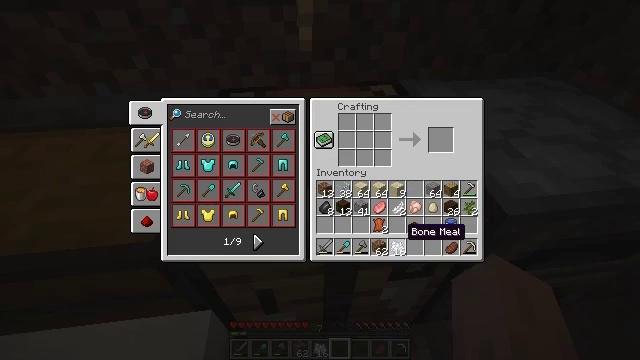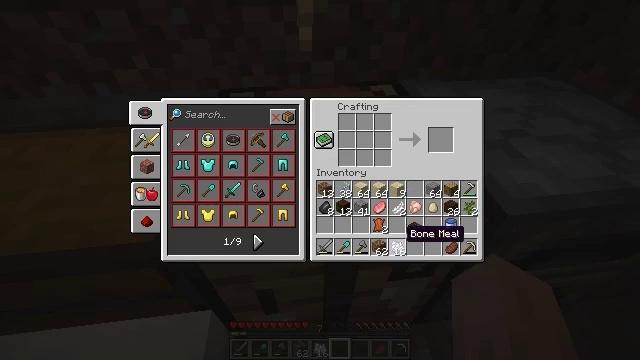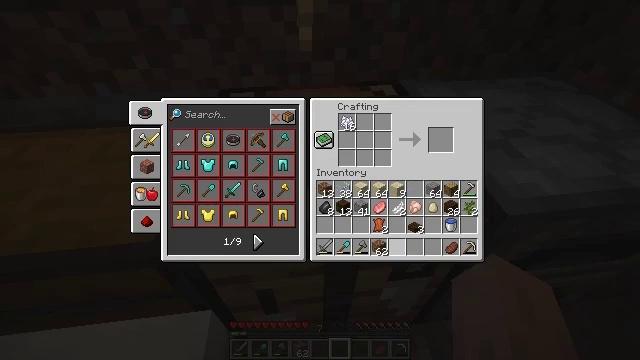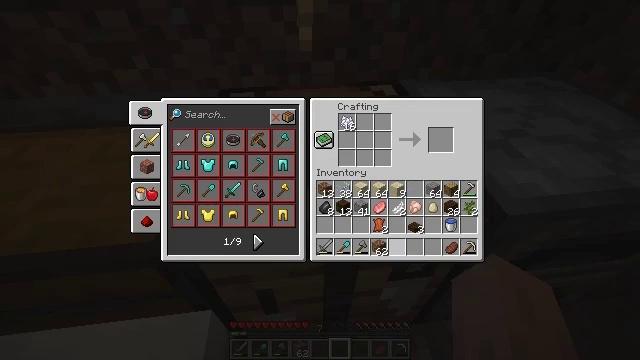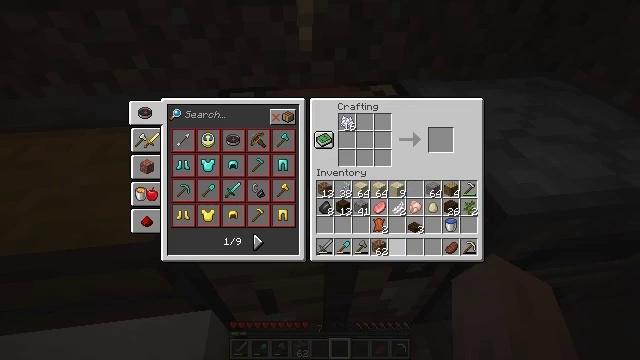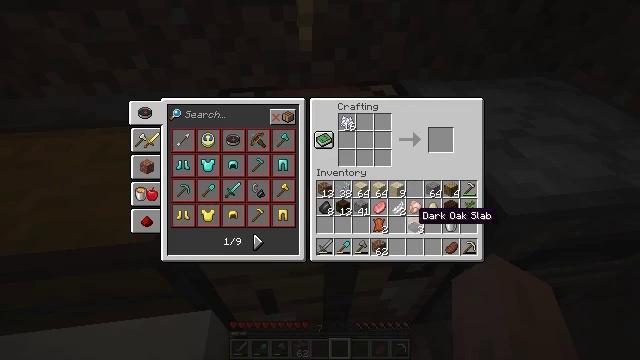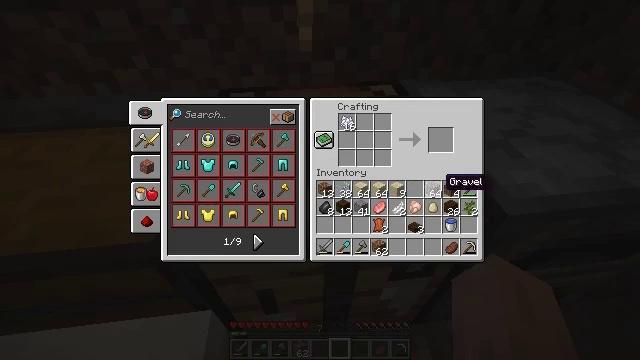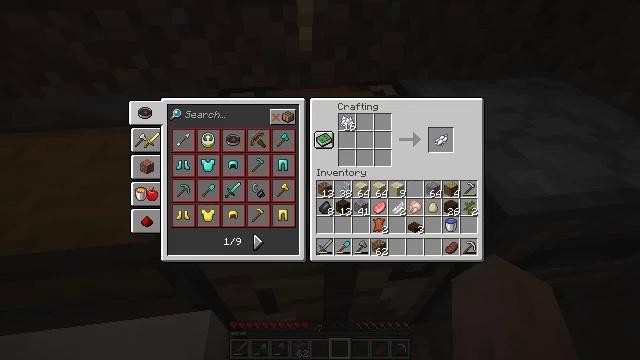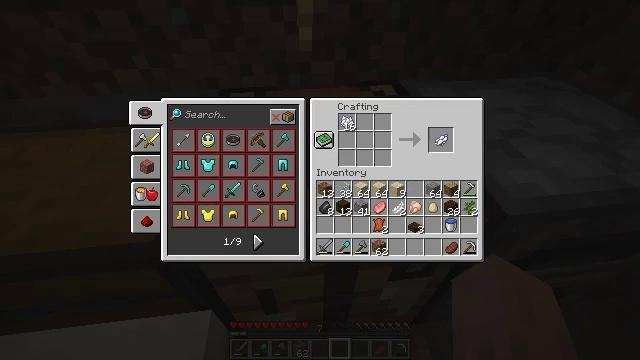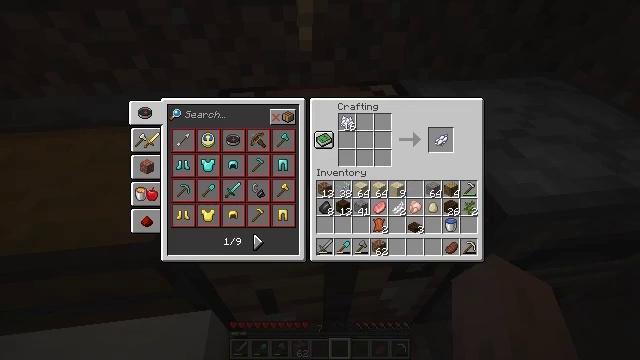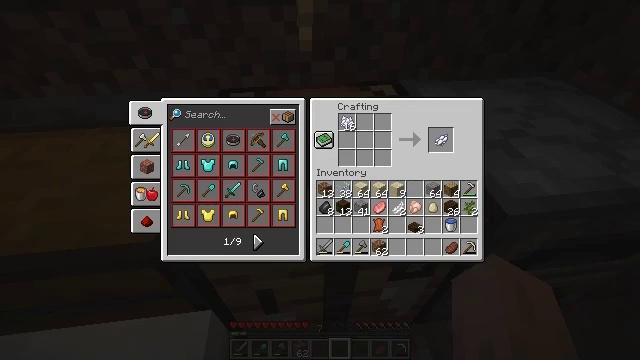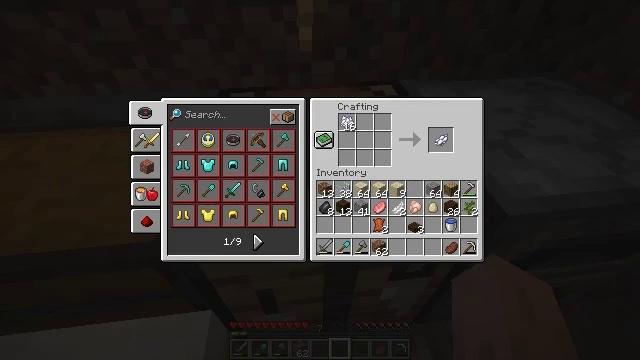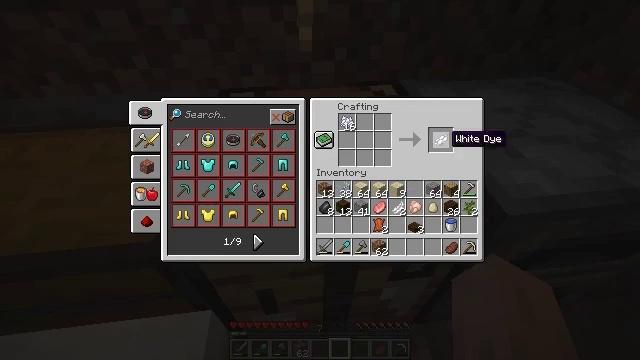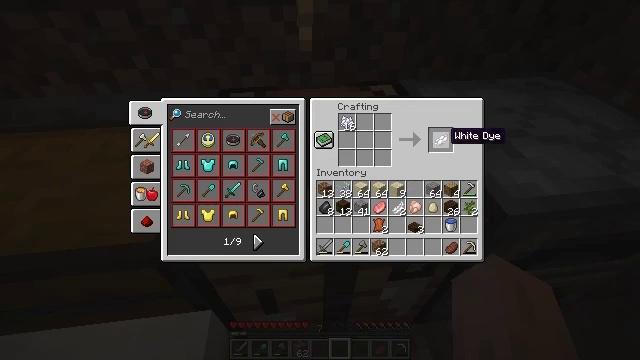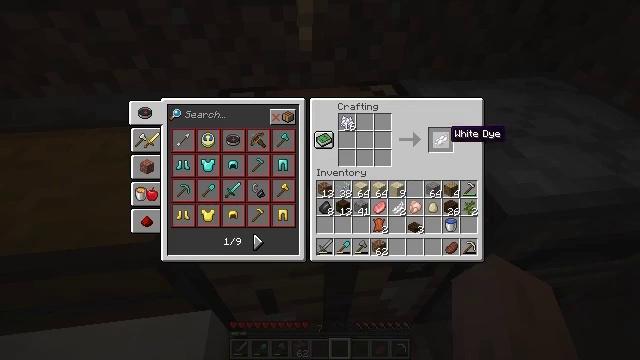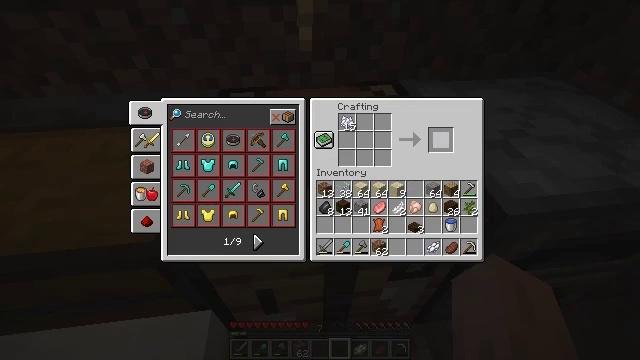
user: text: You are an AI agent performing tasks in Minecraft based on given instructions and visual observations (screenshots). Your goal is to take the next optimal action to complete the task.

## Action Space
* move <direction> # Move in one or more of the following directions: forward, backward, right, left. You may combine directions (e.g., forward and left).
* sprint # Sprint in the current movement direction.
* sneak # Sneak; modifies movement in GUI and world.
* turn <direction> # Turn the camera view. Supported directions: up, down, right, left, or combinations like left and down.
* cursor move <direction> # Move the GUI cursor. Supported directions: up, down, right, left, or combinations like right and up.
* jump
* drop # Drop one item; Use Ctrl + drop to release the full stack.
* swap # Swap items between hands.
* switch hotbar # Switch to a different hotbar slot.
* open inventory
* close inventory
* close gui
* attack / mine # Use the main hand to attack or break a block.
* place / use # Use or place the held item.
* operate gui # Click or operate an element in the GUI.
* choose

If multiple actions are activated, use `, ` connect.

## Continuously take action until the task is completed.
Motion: motion action
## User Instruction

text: Get materials to craft white dye.
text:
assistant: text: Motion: sneak
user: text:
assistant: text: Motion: sneak, attack / mine
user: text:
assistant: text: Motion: sneak, attack / mine
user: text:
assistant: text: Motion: sneak, attack / mine
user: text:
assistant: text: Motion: sneak, turn right and up
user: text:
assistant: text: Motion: sneak, turn right and up
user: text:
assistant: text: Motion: sneak, turn right and up
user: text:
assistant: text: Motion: sneak, turn up
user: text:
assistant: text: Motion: sneak
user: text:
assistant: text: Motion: sneak
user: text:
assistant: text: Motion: sneak
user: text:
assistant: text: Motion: sneak
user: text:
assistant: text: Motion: sneak
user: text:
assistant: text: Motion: sneak
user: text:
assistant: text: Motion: sneak, attack / mine
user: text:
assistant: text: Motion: sneak, attack / mine
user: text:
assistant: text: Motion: sneak, attack / mine
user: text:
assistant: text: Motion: sneak
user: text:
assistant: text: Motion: sneak
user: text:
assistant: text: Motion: sneak